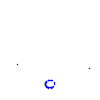
Particle: kaon